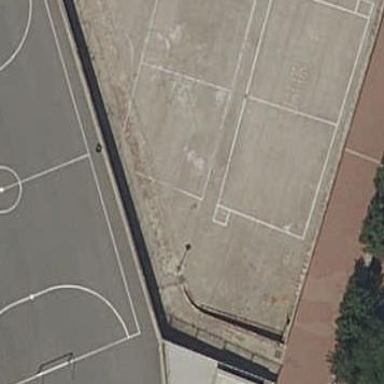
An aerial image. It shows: Volleyball pitch for leisure sports activities.